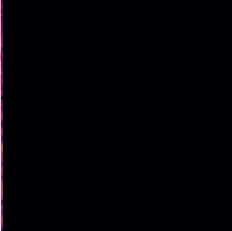
Sound class: Pig